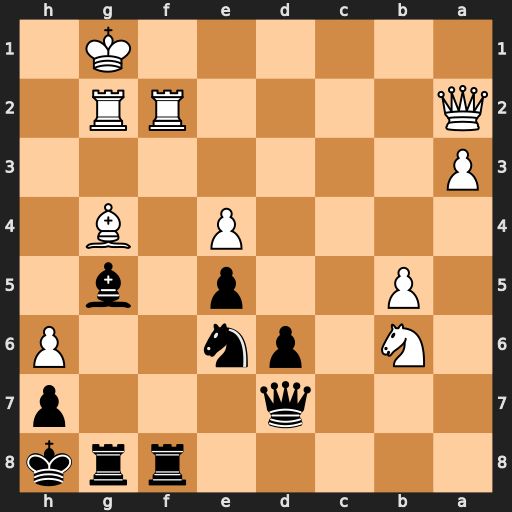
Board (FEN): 5rrk/3q3p/1N1pn2P/1P2p1b1/4P1B1/P7/Q4RR1/6K1
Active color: b
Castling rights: -
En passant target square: -
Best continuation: Qc7 Nd5 Qc1+